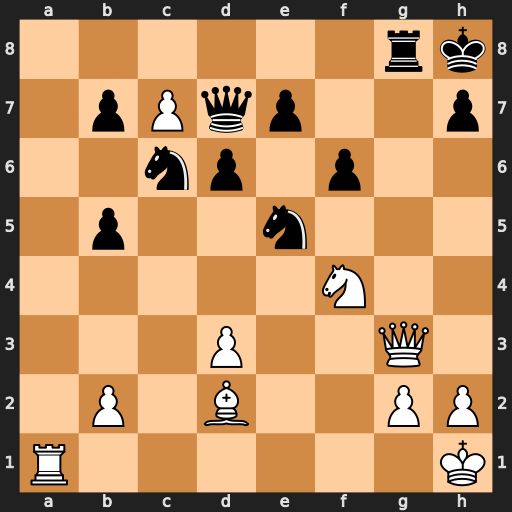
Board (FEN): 6rk/1pPqp2p/2np1p2/1p2n3/5N2/3P2Q1/1P1B2PP/R6K
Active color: w
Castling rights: -
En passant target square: -
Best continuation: Qxg8+ Kxg8 Ra8+